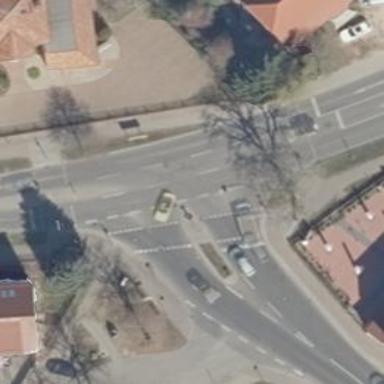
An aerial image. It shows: Road with traffic signals.